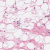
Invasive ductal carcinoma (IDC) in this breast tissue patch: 0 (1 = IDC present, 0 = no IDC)